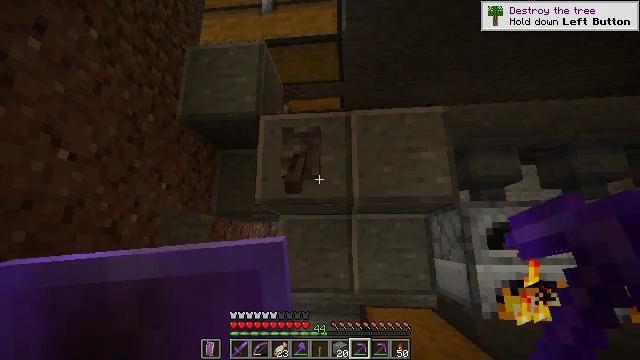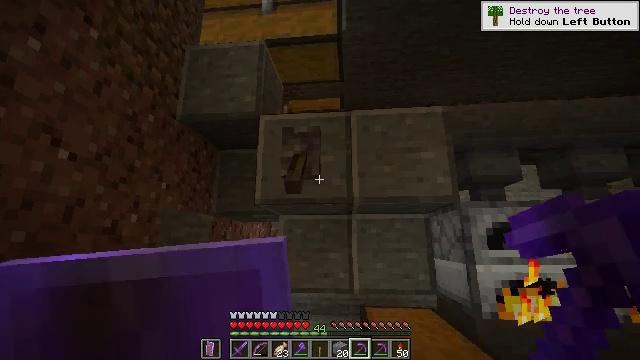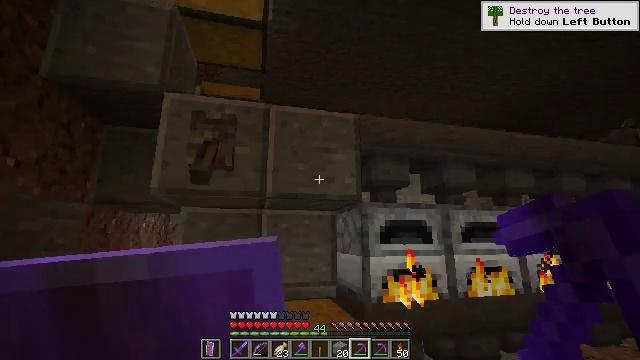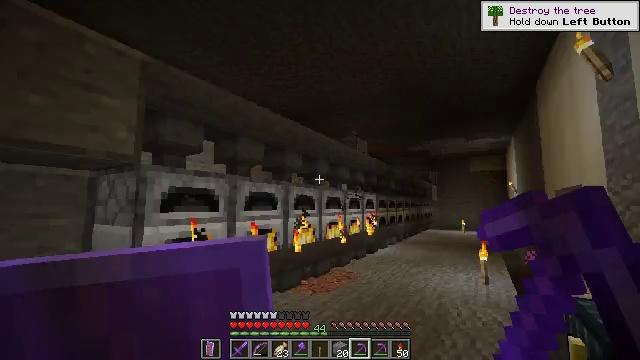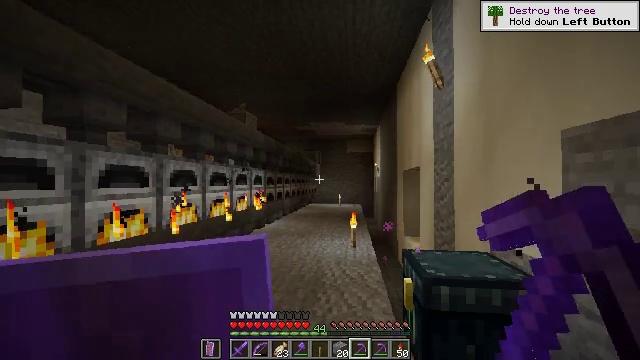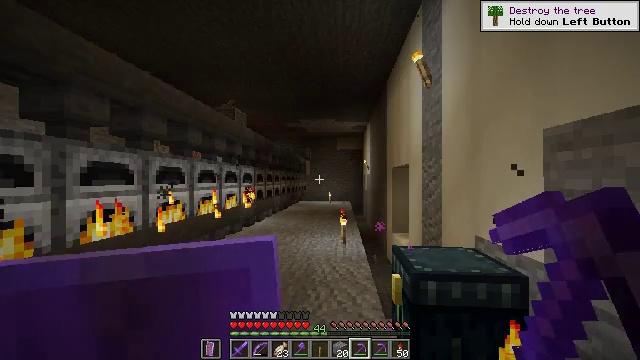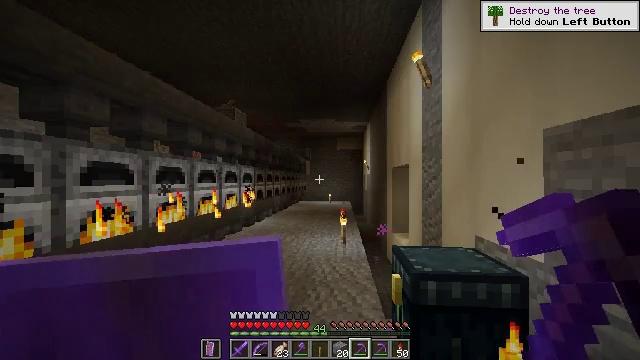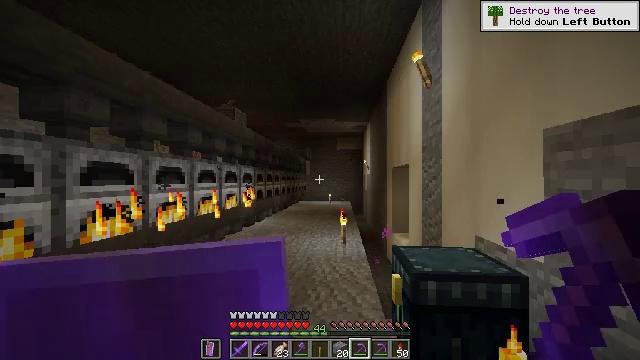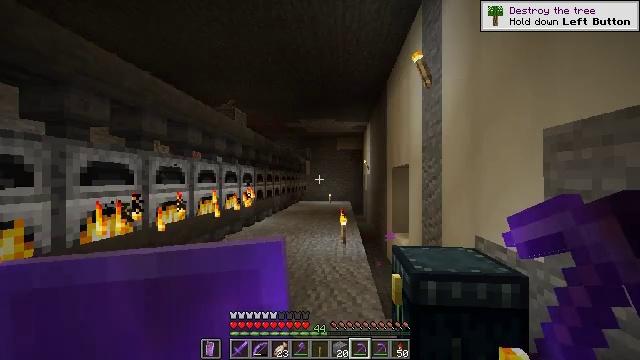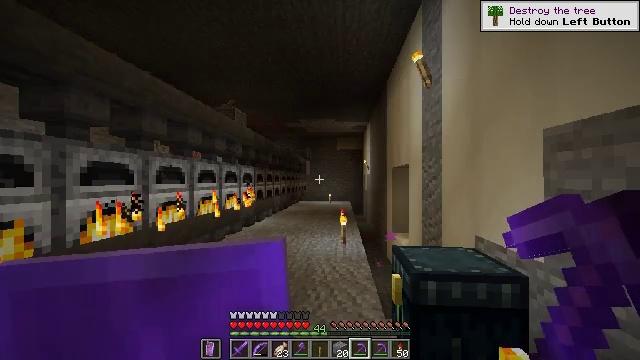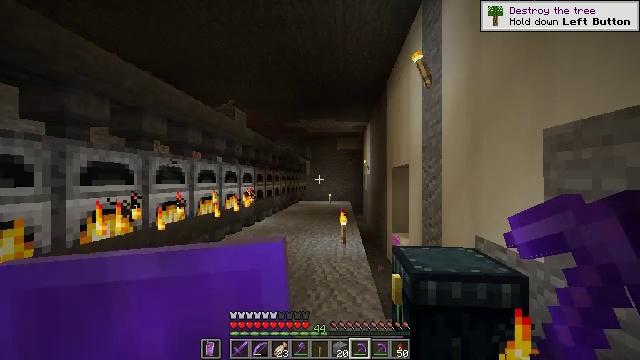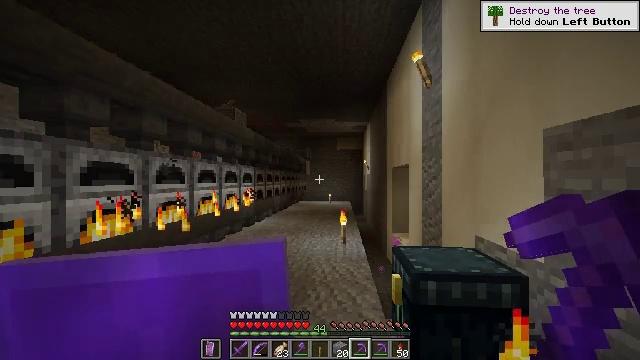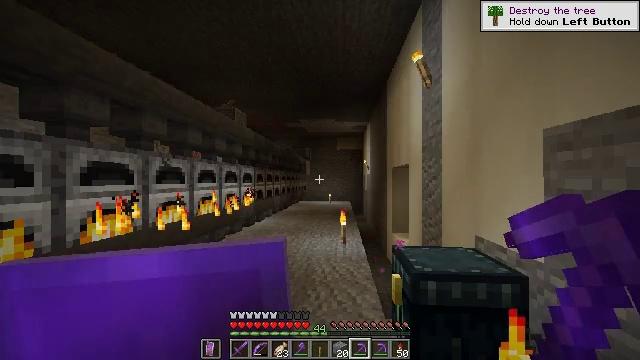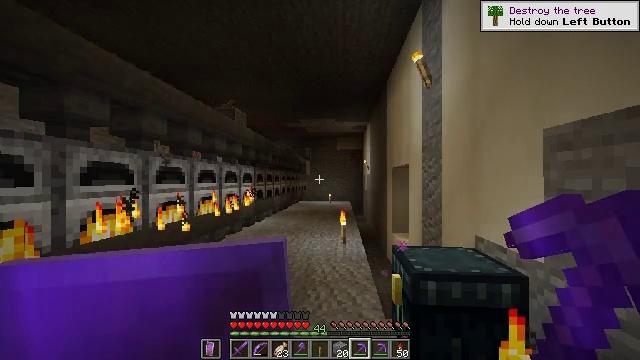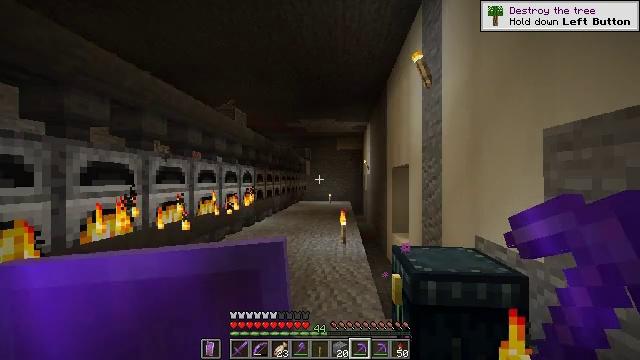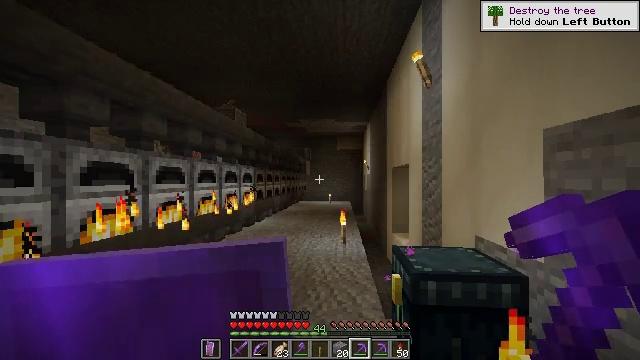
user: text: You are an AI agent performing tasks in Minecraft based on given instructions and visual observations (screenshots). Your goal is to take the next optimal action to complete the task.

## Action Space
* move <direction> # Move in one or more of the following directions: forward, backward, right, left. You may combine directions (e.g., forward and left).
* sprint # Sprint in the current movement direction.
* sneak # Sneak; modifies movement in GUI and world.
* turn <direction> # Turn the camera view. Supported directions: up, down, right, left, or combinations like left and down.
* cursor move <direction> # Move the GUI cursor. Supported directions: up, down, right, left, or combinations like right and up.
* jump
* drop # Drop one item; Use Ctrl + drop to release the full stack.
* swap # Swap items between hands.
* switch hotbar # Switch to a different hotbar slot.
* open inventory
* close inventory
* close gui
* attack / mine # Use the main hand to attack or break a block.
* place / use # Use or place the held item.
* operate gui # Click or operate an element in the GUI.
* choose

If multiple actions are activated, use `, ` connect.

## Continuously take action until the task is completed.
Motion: motion action
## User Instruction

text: craft item air
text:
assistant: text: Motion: no_op
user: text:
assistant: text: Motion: turn right and down
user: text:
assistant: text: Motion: turn right and down
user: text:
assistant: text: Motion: turn right and down
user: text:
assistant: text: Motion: turn right
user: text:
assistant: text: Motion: no_op
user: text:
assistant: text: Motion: no_op
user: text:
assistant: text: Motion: no_op
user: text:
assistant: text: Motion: no_op
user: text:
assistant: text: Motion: no_op
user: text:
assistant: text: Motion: no_op
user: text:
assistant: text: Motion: no_op
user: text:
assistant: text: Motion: no_op
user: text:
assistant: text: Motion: no_op
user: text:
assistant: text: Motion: no_op
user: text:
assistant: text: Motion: no_op
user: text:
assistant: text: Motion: no_op
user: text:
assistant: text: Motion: no_op
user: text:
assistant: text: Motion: no_op
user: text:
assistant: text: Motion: move forward, turn left
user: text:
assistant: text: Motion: move forward, turn left
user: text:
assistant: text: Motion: move forward, turn left
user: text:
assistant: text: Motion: move forward, turn left
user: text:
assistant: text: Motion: move forward
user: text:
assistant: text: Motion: move forward
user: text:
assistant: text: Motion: move forward
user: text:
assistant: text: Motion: move forward
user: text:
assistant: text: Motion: move forward
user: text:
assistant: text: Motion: move forward
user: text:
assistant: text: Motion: move forward